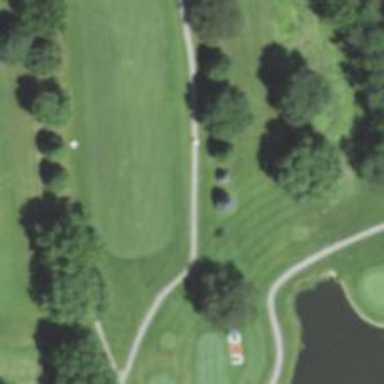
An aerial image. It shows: Pathway for golfing.